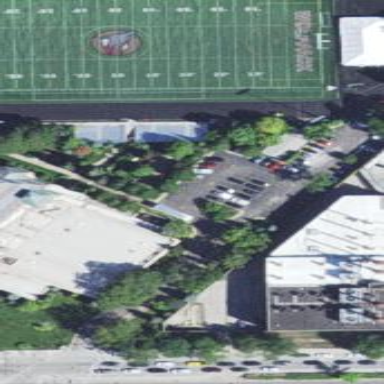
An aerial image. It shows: Parking area with surface.